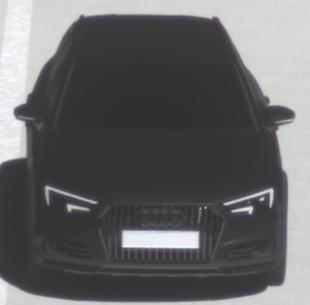
Make: Audi
Model: A4 Allroad 45 TFSI
Detailed model: A4 (B9) allroad
Model produced from: 2019/02
Model produced until: 2019/05
Doors: 5
Color: black
Road condition: dry road
Daytime: midday
Contrast: high contrast